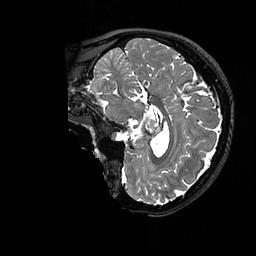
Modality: T2w
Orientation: sagittal
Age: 24
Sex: female
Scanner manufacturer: ge
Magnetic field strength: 3 T
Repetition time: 3.202 s
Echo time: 0.06568 s